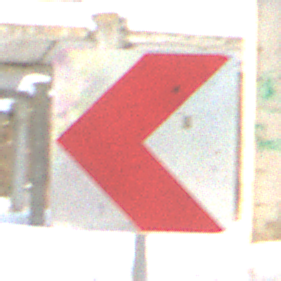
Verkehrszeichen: RichtungstafelnInKurvenKleinRechts
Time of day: MorningAfternoon
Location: Roofed (Suburban)
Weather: PartlyCloudy
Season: Winter
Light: Natural